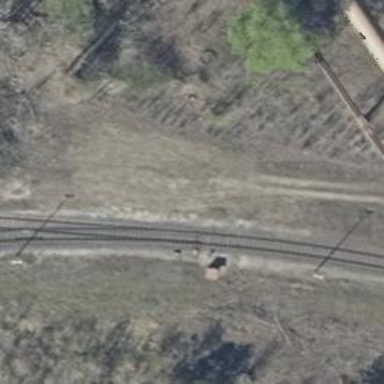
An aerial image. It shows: Railway switch.